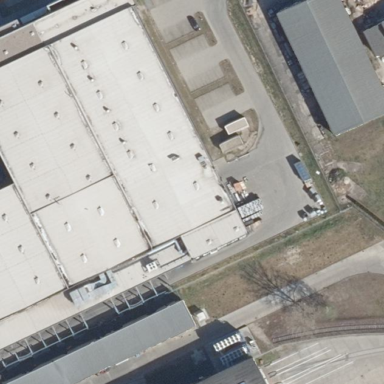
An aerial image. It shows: Warehouse.